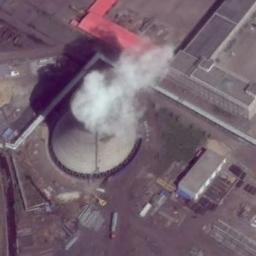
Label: thermal_power_station